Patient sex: F
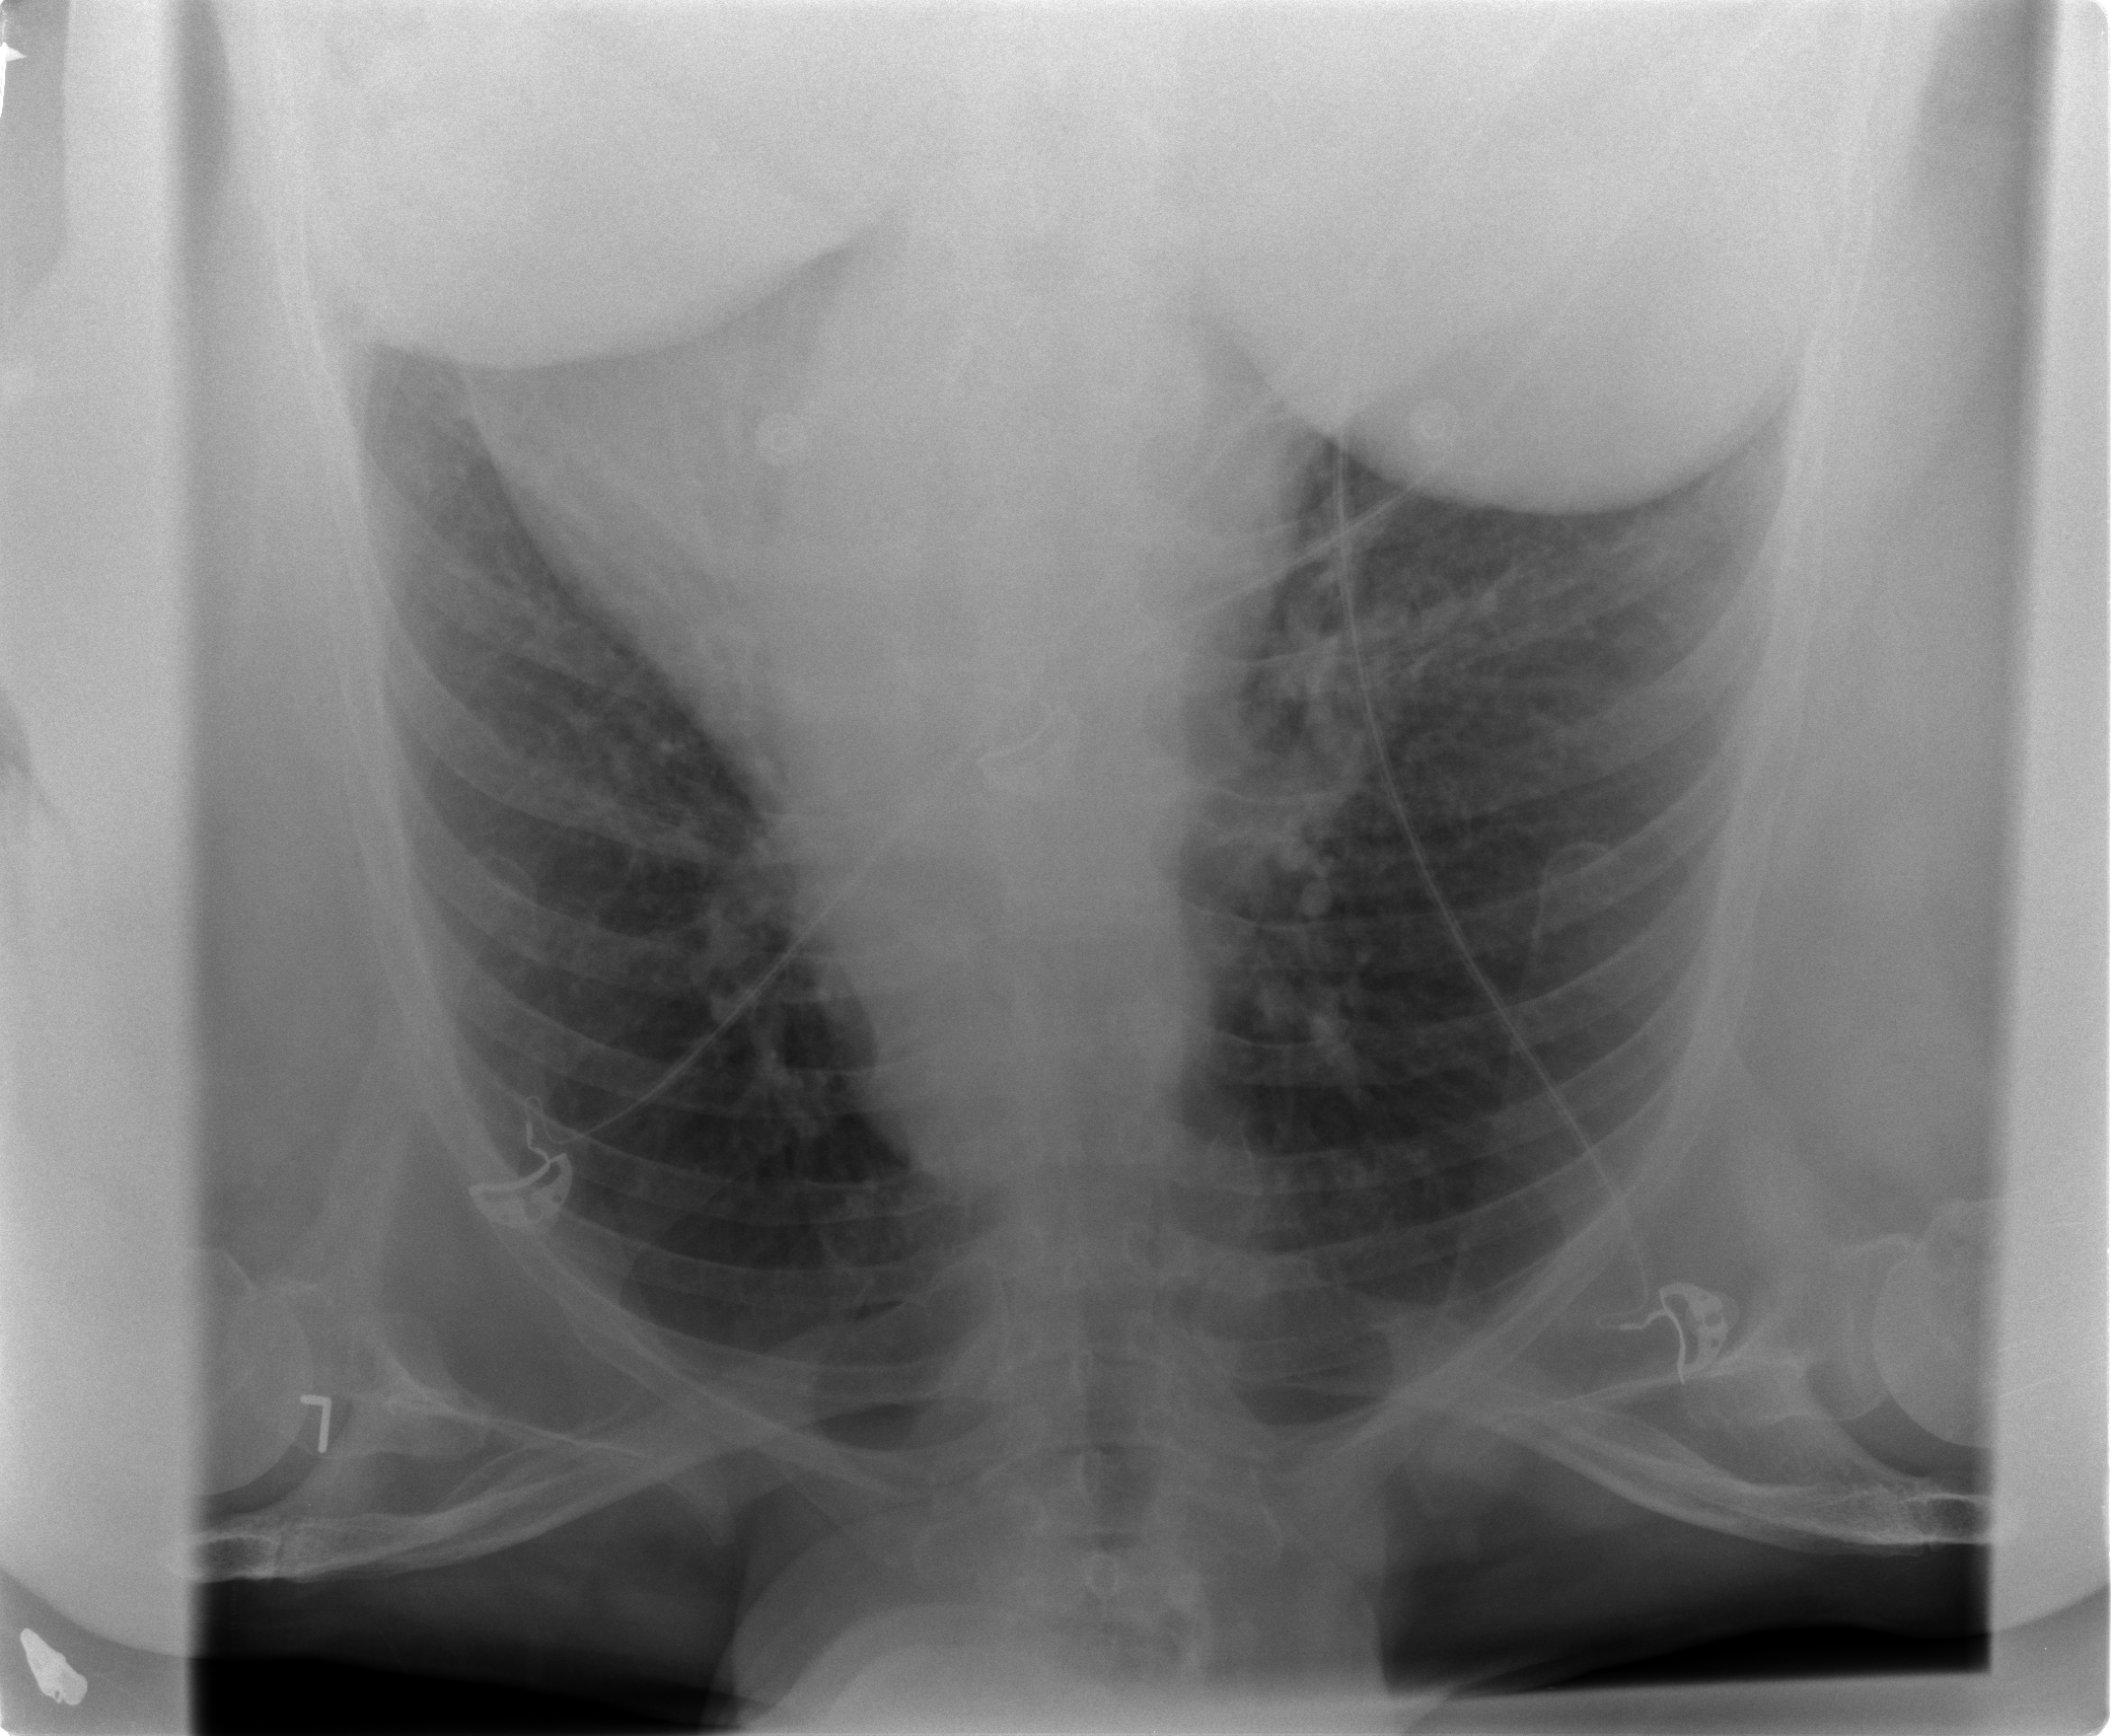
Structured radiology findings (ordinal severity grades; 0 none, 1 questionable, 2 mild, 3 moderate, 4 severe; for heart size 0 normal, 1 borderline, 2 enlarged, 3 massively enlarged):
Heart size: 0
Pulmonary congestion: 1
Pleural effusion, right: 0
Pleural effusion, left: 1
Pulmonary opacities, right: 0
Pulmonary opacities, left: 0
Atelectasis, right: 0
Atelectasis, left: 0